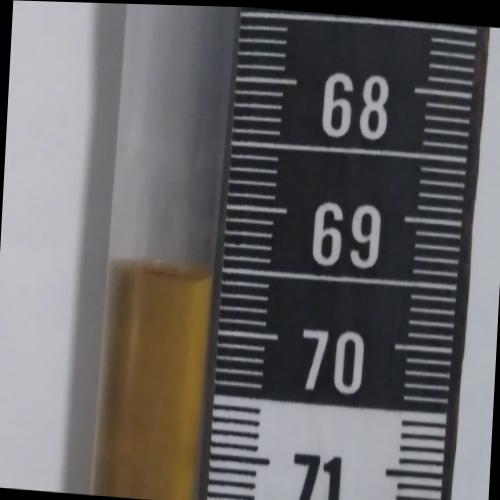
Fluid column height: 69.6 cm